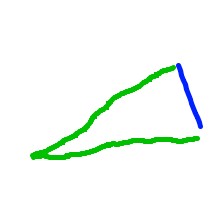
Shape: triangle